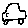
Label: car